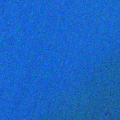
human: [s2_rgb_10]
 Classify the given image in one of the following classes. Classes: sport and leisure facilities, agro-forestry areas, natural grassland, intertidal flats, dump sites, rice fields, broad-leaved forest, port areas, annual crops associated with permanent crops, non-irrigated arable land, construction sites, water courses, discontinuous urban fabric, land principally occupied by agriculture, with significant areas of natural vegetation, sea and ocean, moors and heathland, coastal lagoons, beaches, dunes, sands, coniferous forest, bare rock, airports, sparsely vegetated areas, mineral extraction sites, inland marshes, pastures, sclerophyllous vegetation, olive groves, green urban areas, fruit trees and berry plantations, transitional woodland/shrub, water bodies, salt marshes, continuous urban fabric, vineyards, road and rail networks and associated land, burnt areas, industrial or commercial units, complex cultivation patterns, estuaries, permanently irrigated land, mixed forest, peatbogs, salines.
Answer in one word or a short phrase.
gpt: sea and ocean